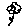
Label: flower